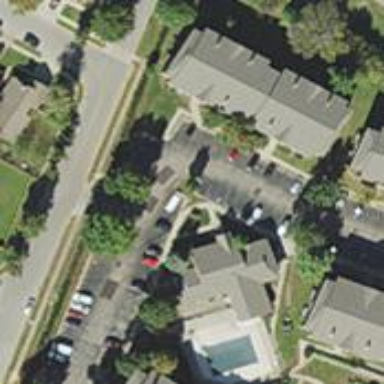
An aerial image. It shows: Living street.